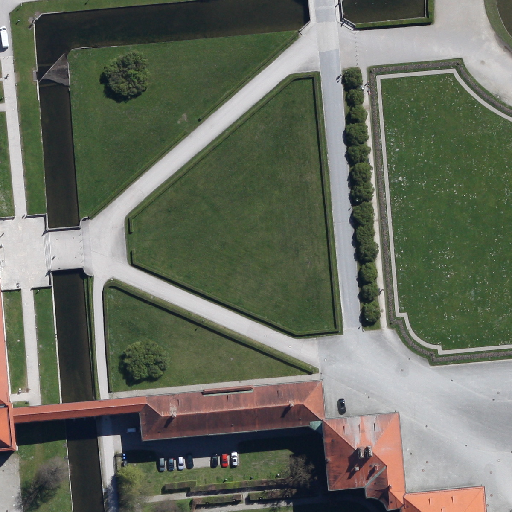
Referring expression: impervious surface